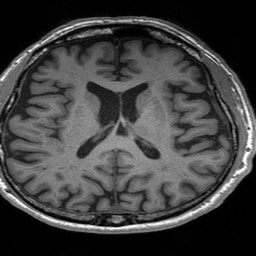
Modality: T1w
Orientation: coronal
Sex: male
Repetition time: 1.95 s
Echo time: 0.026 s